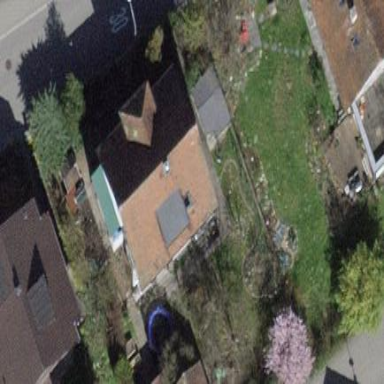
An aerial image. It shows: Building with tile roof.